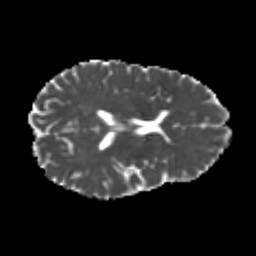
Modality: MD
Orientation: axial
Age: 23
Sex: male
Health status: healthy
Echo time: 0.074 s